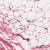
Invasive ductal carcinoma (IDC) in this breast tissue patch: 1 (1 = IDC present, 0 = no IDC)